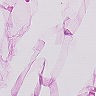
Metastatic tissue present: no